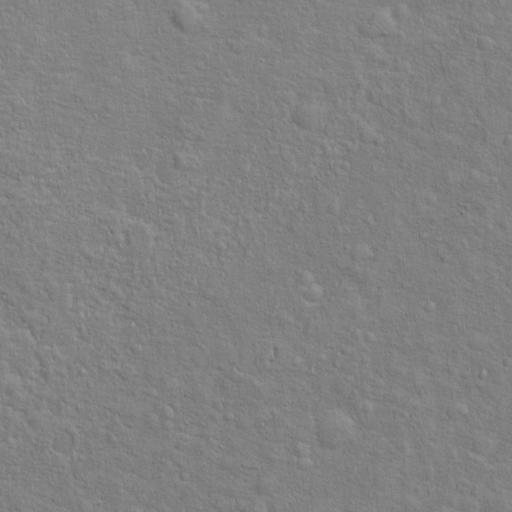
Classes present: Background